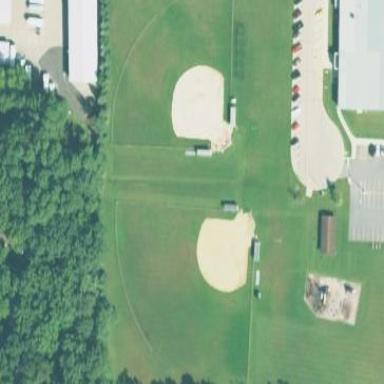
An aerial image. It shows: Softball pitch for leisure sports.